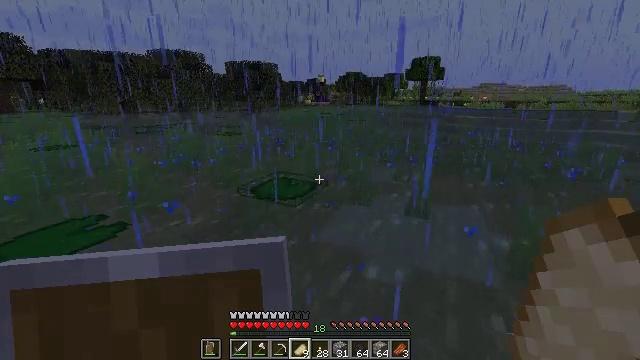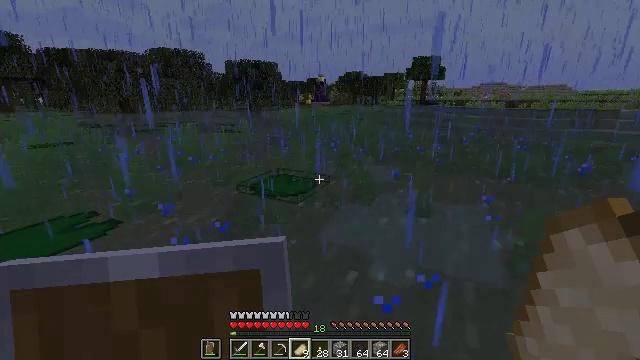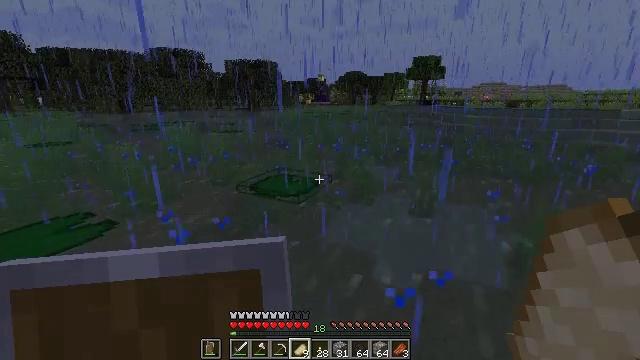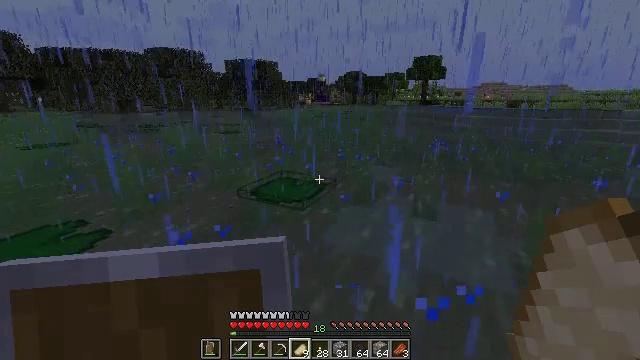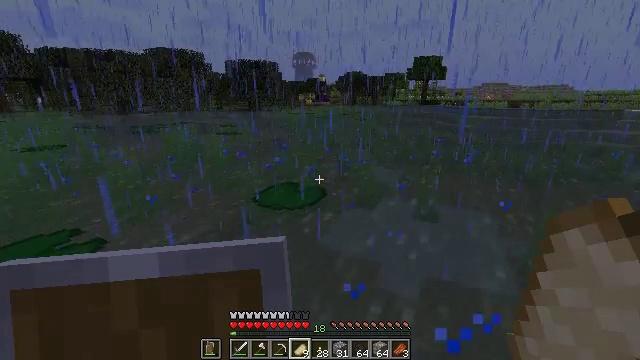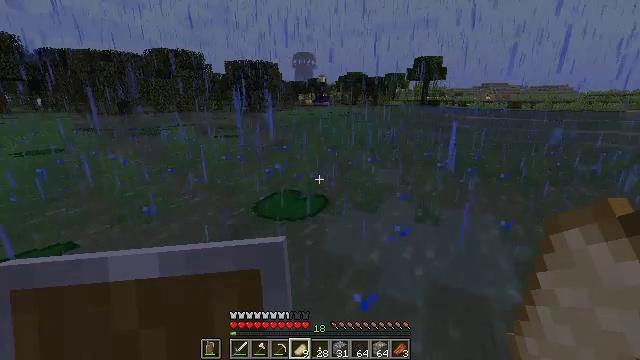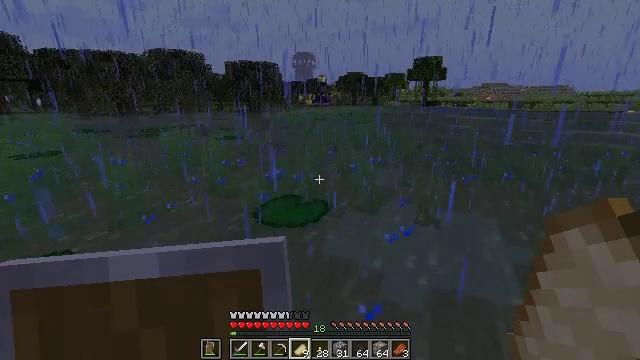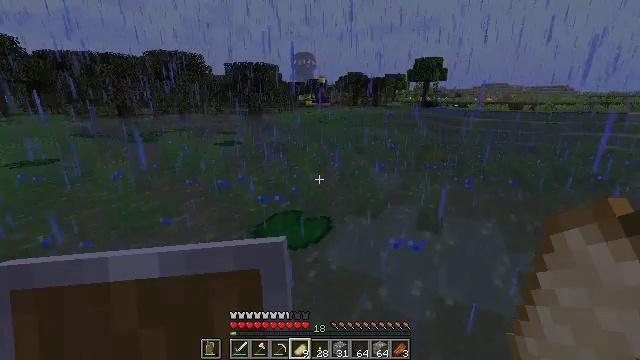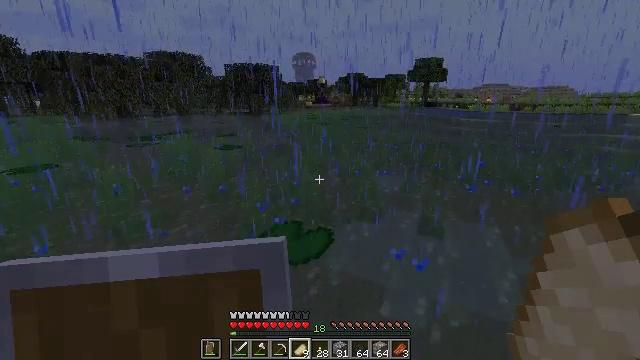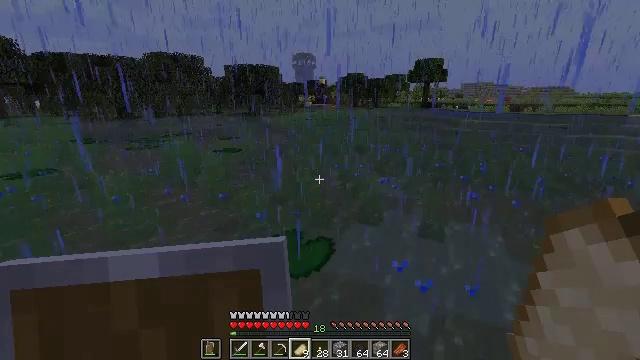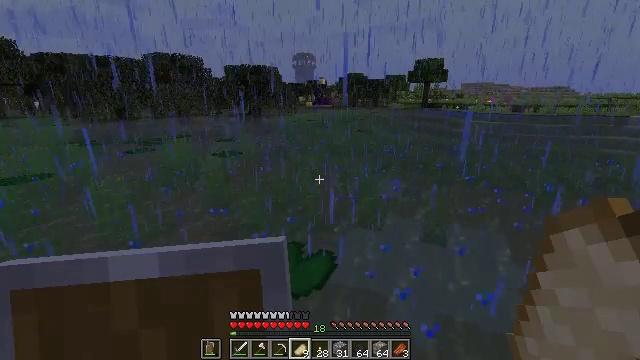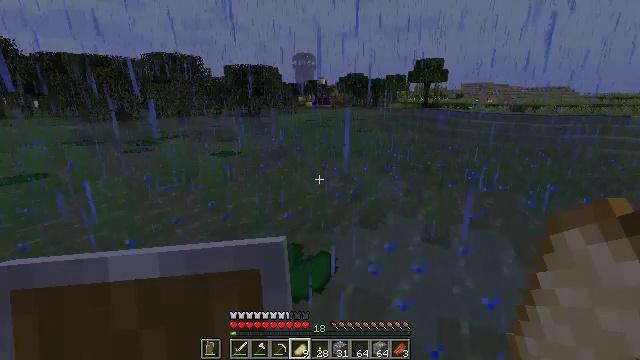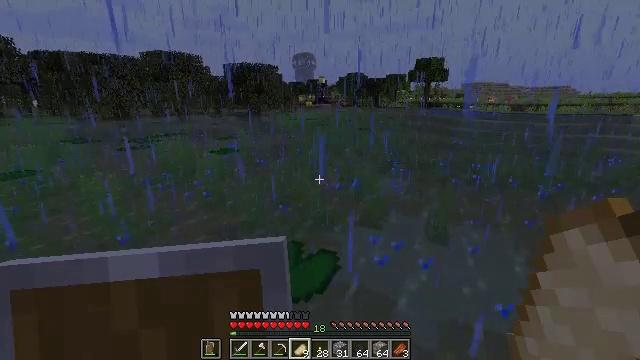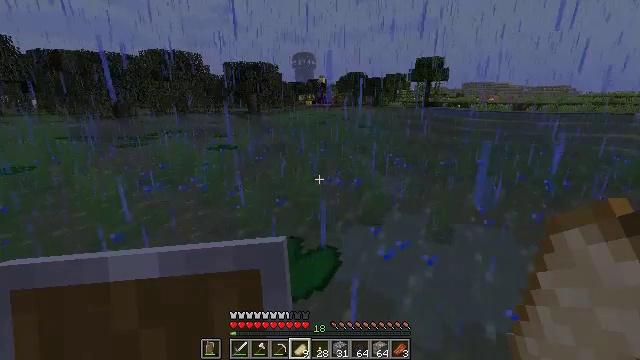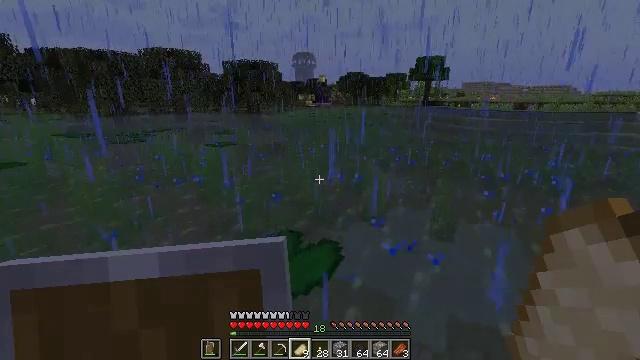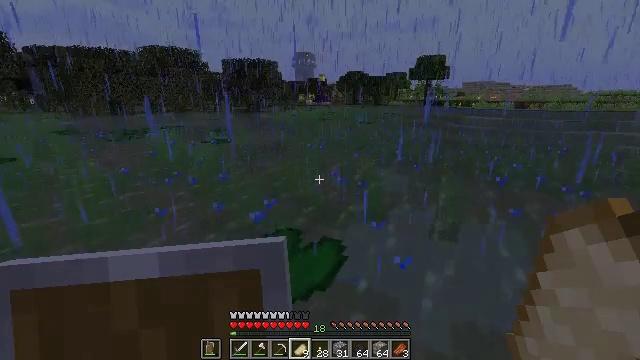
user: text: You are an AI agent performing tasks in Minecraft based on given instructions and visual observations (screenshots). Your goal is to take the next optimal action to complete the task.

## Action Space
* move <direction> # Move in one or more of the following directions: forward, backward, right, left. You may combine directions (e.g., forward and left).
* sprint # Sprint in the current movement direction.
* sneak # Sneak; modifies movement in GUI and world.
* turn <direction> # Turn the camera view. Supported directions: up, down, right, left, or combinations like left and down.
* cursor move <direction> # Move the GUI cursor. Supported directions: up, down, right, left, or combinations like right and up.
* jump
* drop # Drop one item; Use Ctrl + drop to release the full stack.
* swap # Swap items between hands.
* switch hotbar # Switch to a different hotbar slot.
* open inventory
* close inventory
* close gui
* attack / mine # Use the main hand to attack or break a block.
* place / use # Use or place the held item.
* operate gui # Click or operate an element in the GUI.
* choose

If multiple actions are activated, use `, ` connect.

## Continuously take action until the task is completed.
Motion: motion action
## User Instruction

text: Remove an apple from the inventory.
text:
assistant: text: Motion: move forward and move left, jump
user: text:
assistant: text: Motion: move forward and move left, jump
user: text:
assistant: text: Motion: move forward, jump
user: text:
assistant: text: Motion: move forward, jump
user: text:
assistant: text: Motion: move forward, jump
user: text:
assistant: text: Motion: move forward, jump
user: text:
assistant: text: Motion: move forward, jump
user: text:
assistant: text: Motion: move forward, jump
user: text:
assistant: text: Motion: move forward, jump
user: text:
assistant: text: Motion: move forward, jump
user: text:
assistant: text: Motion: move forward, jump
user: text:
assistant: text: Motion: move forward, jump
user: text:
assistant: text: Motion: move forward, jump
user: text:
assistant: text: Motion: move forward, jump
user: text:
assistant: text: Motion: move forward, jump
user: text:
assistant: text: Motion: move forward, jump
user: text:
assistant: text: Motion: move forward, jump
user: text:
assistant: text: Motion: move forward, jump
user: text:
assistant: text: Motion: move forward, jump
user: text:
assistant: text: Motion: move forward, jump
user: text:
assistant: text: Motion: move forward, jump
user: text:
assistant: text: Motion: move forward, jump
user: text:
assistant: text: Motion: move forward, jump
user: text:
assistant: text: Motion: move forward, jump
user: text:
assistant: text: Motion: move forward, turn left and down, jump
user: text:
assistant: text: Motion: move forward, turn left
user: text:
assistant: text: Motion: move forward, sprint, turn left
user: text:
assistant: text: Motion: move forward, sprint
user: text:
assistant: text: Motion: move forward, sprint, turn left
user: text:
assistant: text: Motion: move forward, sprint, turn left, jump